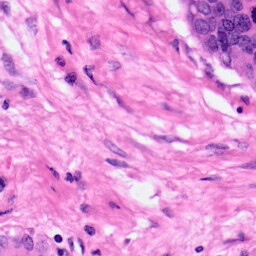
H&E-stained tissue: Pancreatic